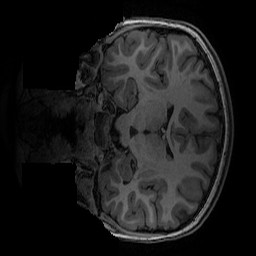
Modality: T1w
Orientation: coronal
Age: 10
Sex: male
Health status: ill
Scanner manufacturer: ge
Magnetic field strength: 3 T
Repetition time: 0.007664 s
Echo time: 0.00342 s